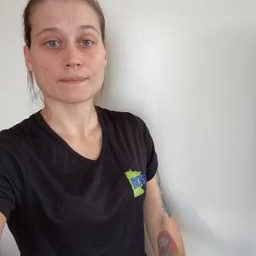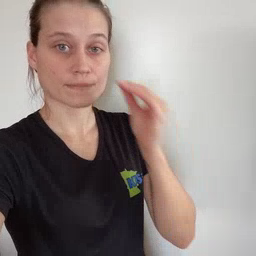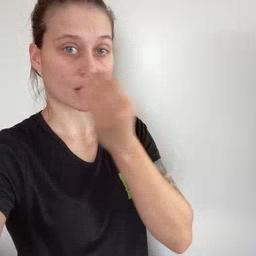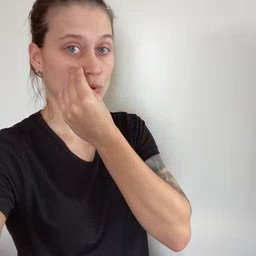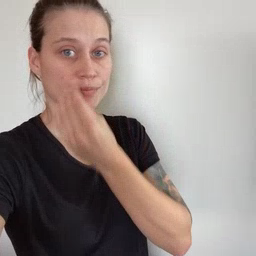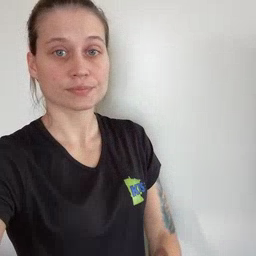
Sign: flower